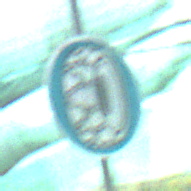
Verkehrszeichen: SchneekettenVorgeschrieben
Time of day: MorningAfternoon
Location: Roofed (Special)
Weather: PartlyCloudy
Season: NotSpecified
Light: Natural